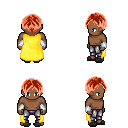
a pixel art fantasy rpg character, male body template, human, dark skin, yellow cape, metal pants, red parted hairstyle, white cloth bracers, gray slippers, four views (front, back, left, right), 2x2 character sprite sheet, small pixel art, hard edges, no anti-aliasing